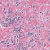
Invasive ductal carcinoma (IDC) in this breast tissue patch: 1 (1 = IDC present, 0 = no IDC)